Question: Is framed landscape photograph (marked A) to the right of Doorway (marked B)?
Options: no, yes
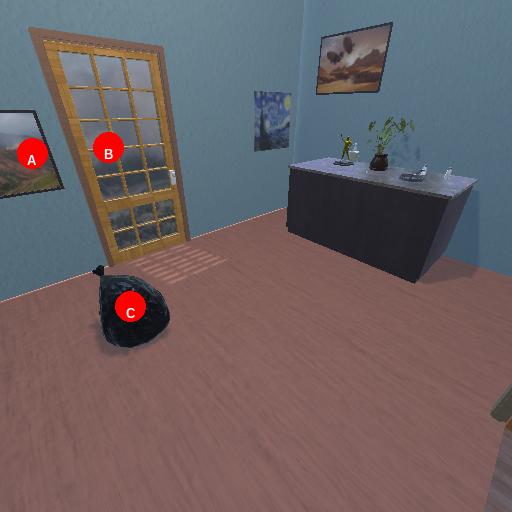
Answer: no